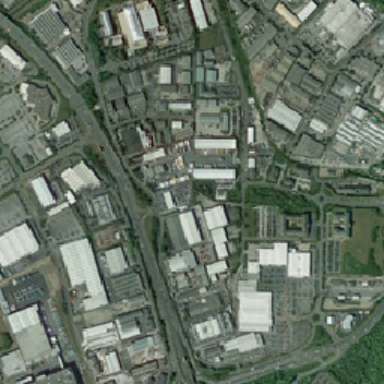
Industrial factory all factories .